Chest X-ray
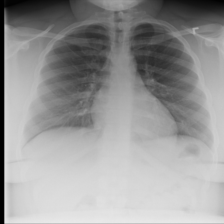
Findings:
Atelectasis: negative
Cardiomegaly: negative
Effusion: negative
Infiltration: negative
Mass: negative
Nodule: negative
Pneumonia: negative
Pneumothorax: negative
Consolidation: negative
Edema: negative
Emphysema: negative
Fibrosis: negative
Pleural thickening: negative
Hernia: negative